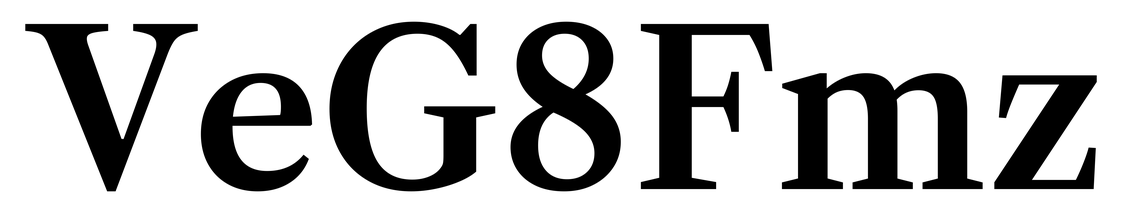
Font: LibreCaslonText_SemiBold